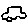
Label: car